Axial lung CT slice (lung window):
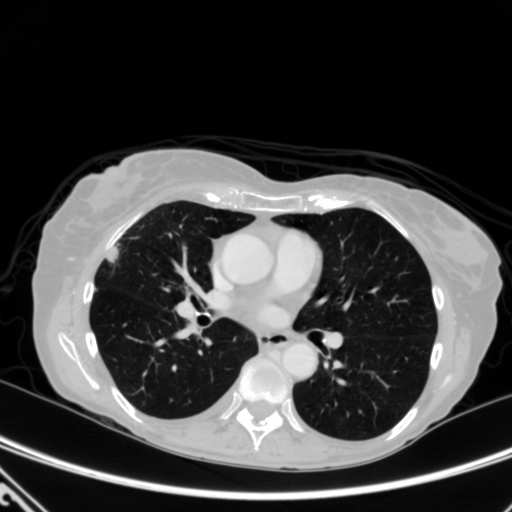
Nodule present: yes
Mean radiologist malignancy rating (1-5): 4